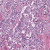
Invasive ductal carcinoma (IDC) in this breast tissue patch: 1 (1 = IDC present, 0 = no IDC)